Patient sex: M
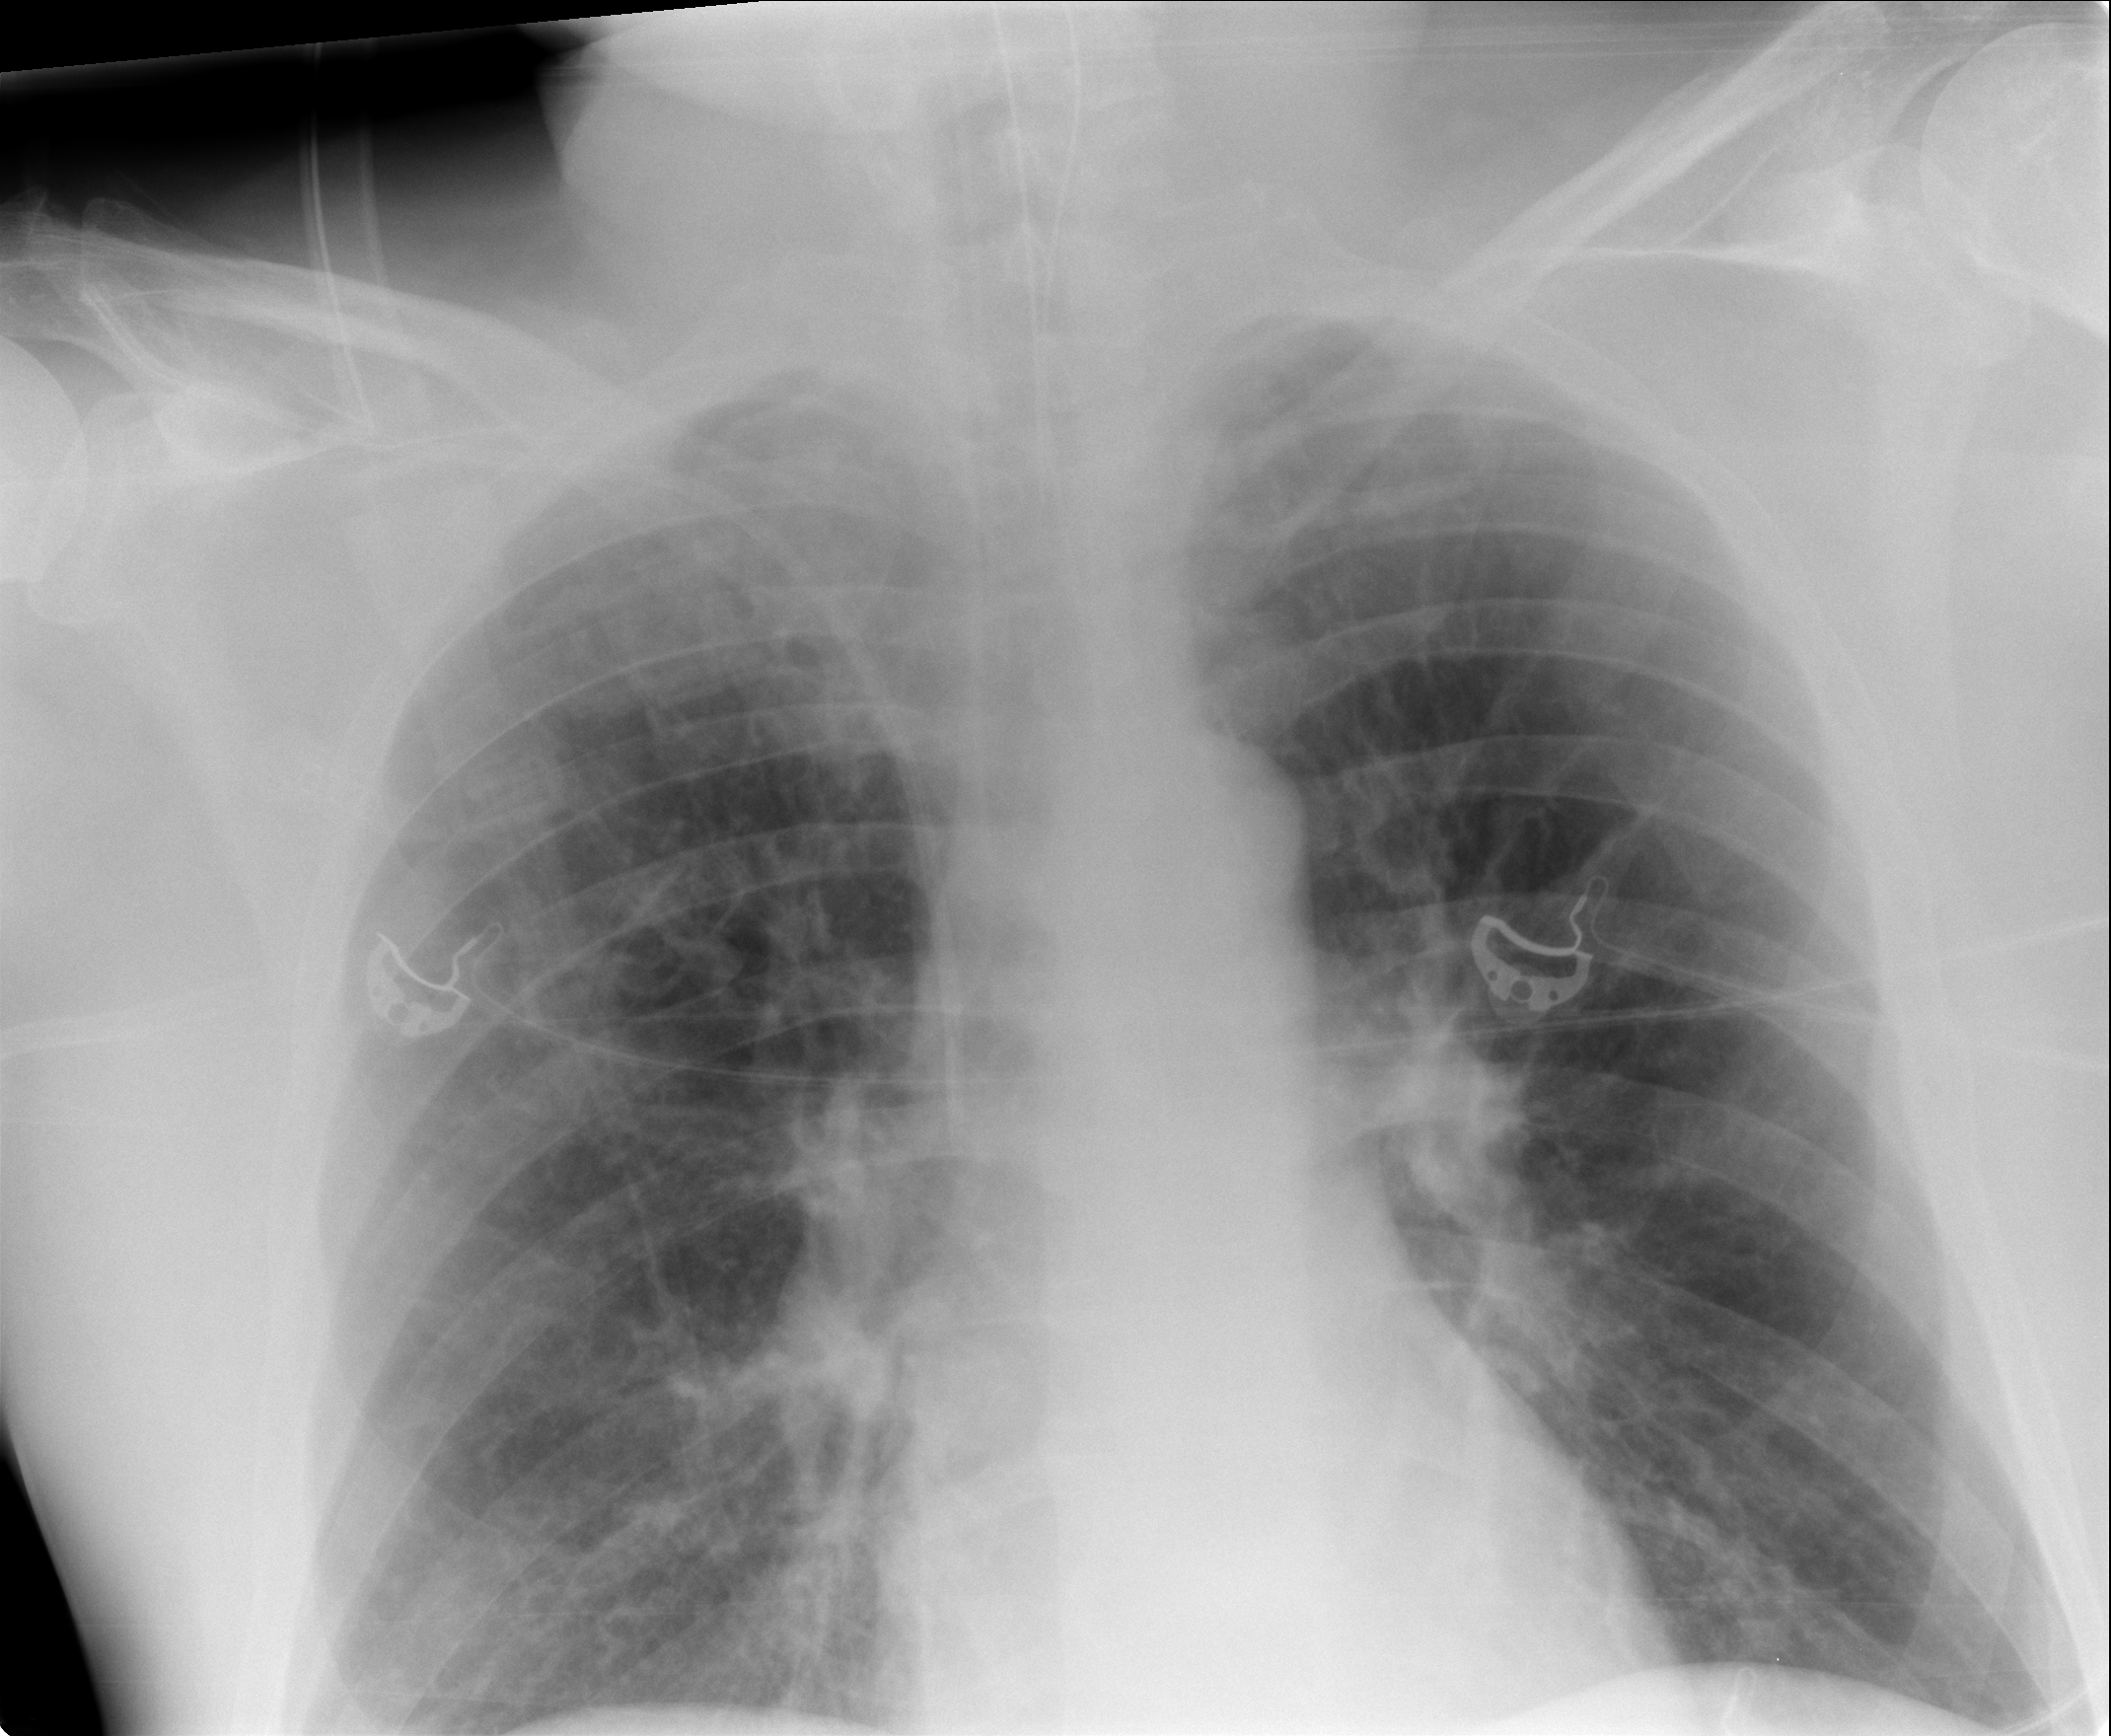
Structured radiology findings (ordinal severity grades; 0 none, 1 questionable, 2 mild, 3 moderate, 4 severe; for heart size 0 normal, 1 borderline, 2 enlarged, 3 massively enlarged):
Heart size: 0
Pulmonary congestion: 0
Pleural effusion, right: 0
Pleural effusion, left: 0
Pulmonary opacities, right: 2
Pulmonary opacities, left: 0
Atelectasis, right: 2
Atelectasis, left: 0